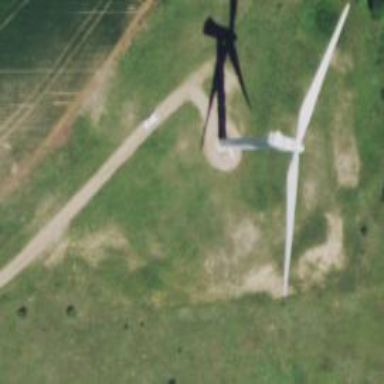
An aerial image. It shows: Wind generator powered by wind. The generator type is horizontal axis and it uses wind turbines.